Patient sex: M
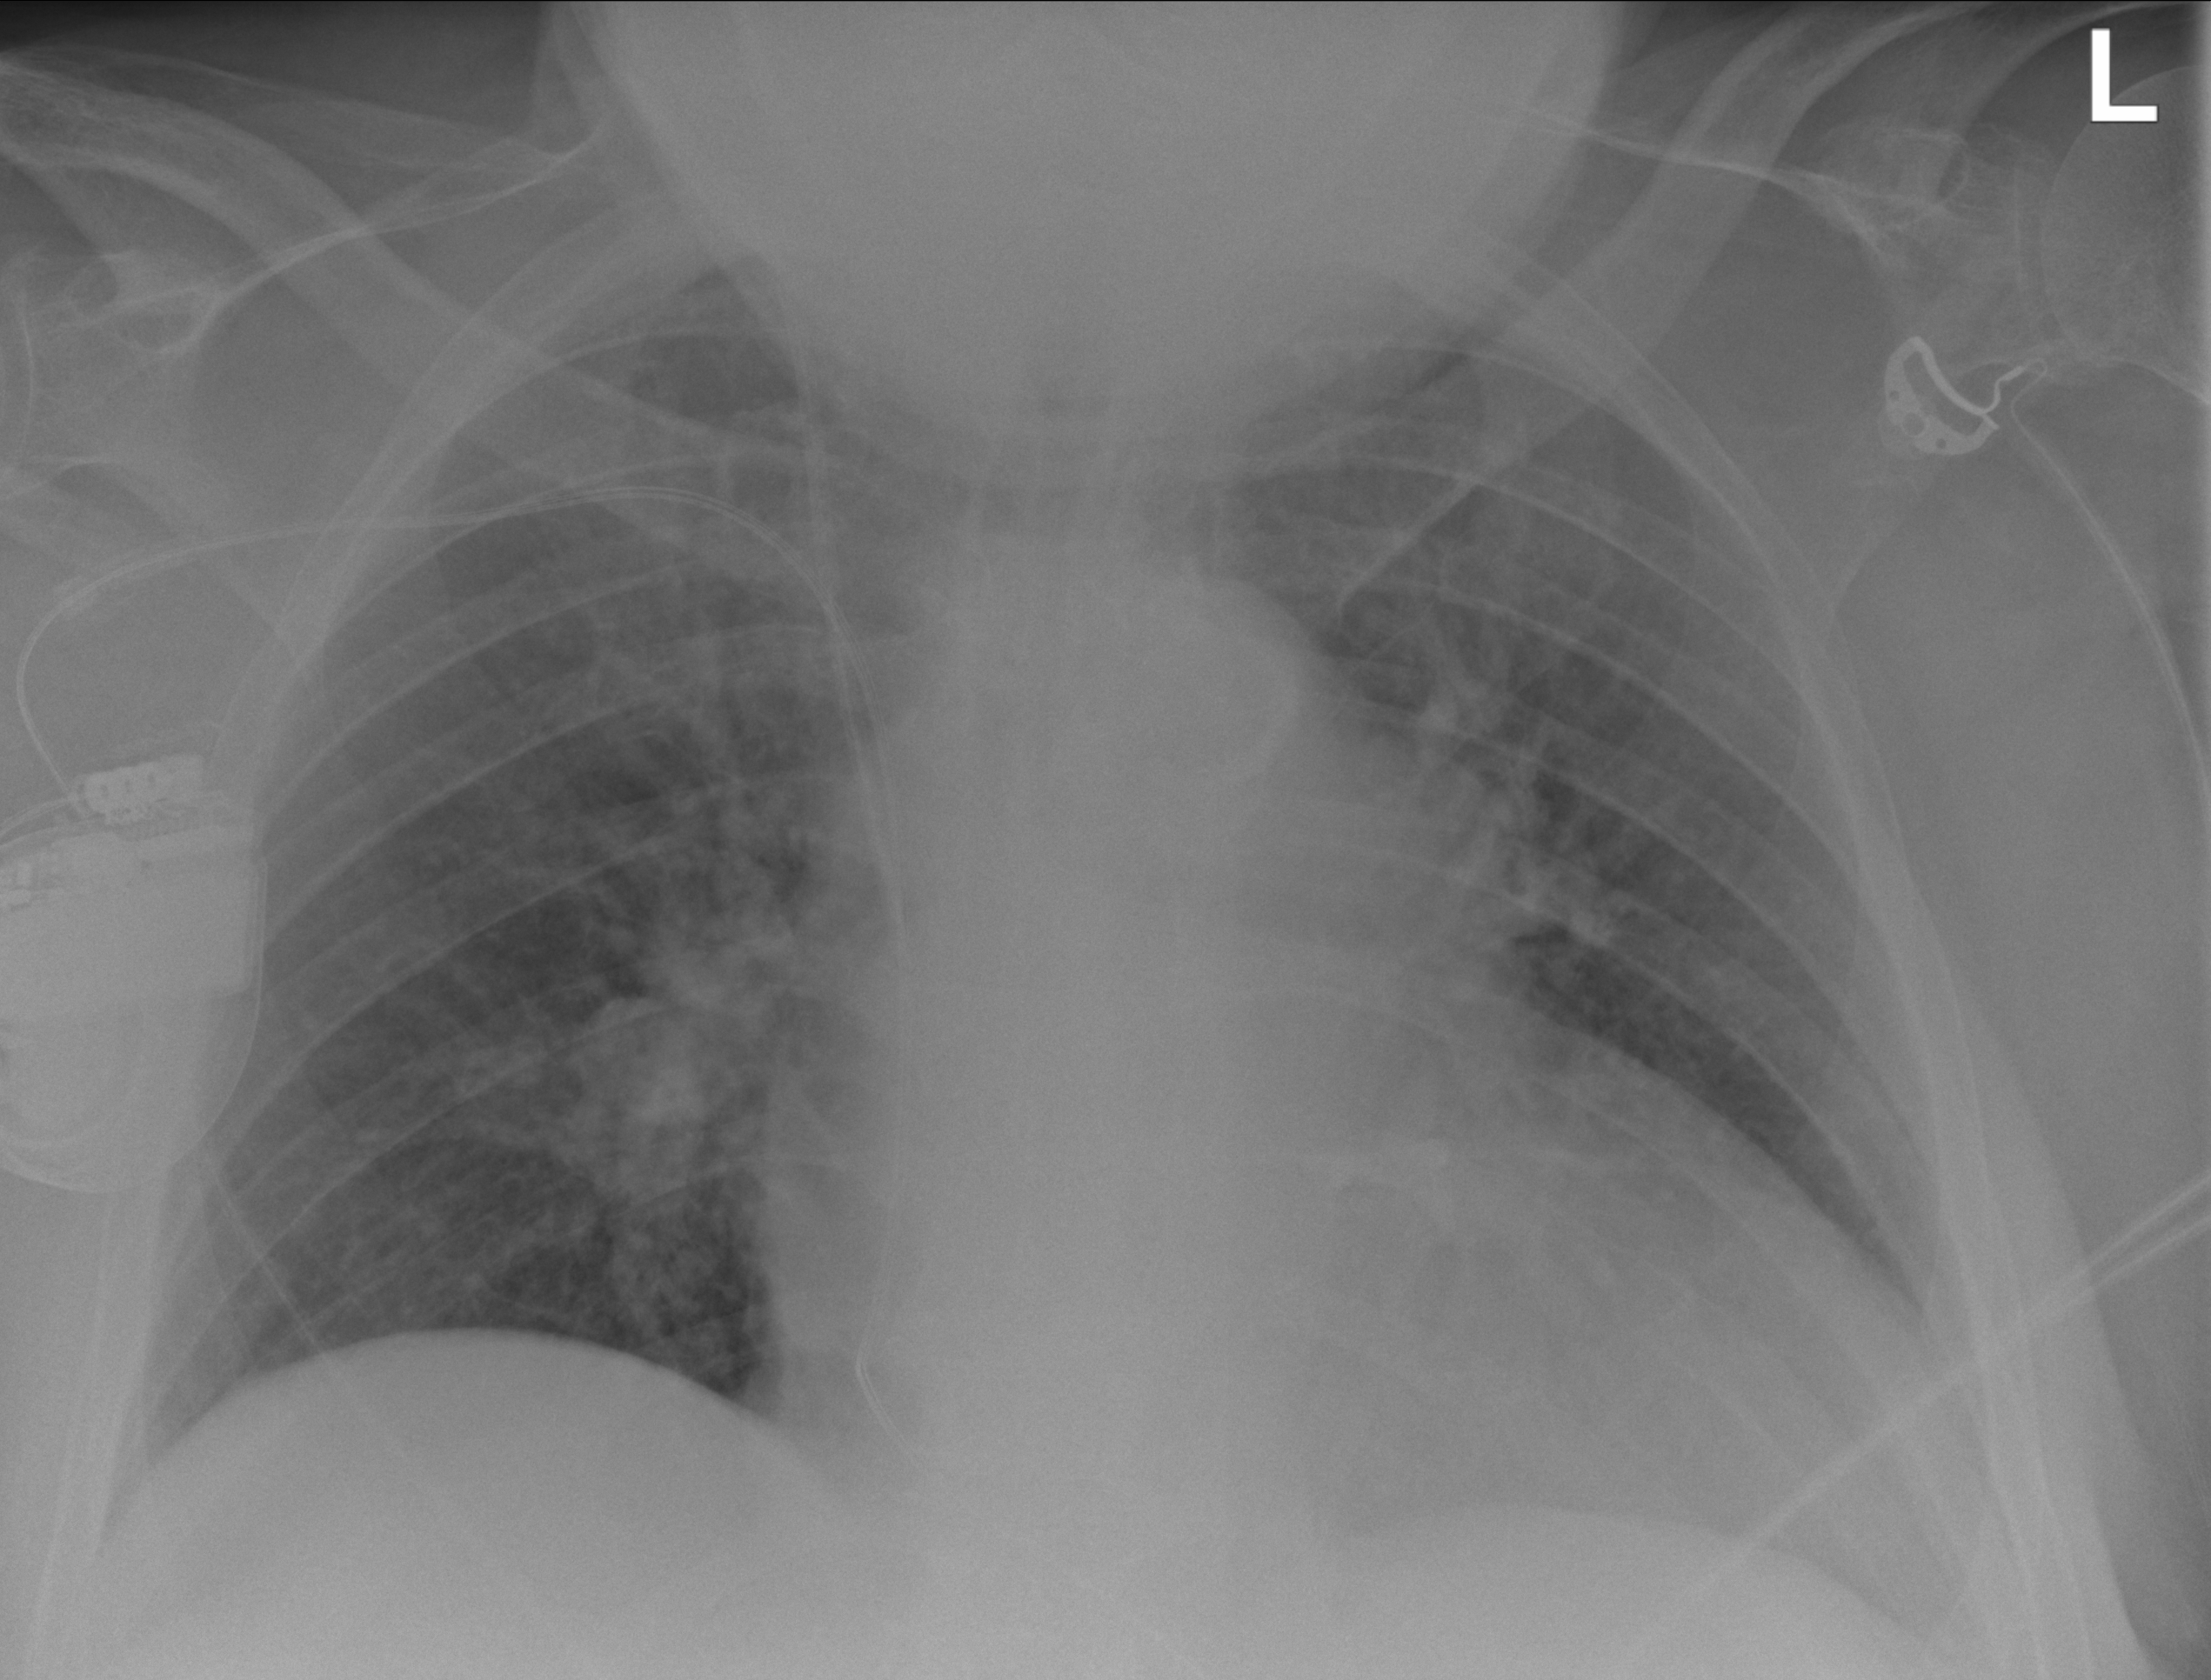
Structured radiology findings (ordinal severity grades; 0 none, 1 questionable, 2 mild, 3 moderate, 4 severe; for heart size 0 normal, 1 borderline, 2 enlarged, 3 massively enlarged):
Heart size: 2
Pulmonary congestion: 0
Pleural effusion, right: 1
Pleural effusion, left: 0
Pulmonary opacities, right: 0
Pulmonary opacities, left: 0
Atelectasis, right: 0
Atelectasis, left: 0